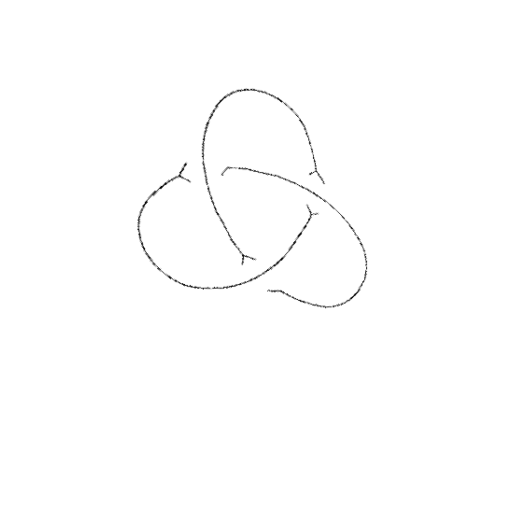
Crossing number: 3